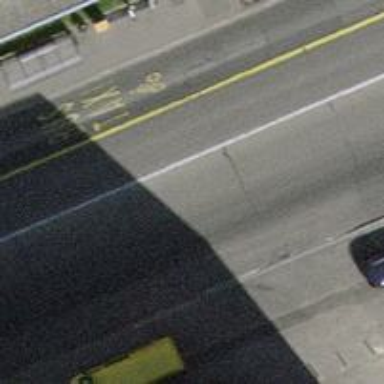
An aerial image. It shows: Secondary road with asphalt surface. The road has bus lane and shared cycle lane.